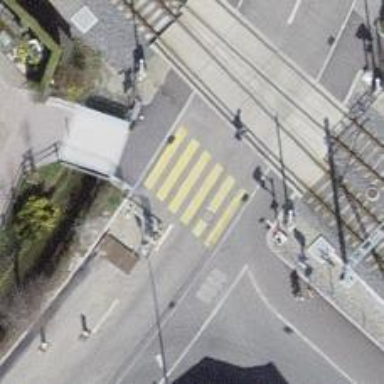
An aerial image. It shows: Marked zebra crossing on the road.